Question: I am looking for a library that would help scrape the information from the image below.
I need the current value so it would have to recognise the values on the left and then estimate the value of the bottom line.
Any ideas if there is a library out there that could do something like this? Language isn't really important but I guess Python would be preferable.
Thanks

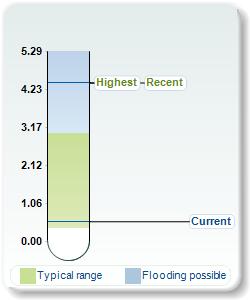
Answer: I don't know of any "out of the box" solution for this and I doubt one exists. If all you have is the image, then you'll need to do some image processing. A simple binarization method (like Otsu binarization) would make it easier to process:

The binarization makes it easier because now the pixels are either "on" or "off."
The locations for the lines can be found by searching for some number of pixels that are all on horizontally (5 on in a row while iterating on the x axis?).
Then a possible solution would be to pass the image to an OCR engine to get the numbers (tesseractOCR is an open source OCR engine hosted at Google (C++): <URL>. You'd still have to find out where the numbers are in the image by iterating through it.
Then, you'd have to find where the lines are relative to the keys on the left and do a little math and you can get your answer.
<URL> is a beefy computer vision library that has things like the binarization. It is also a C++ library.
Hope that helps.